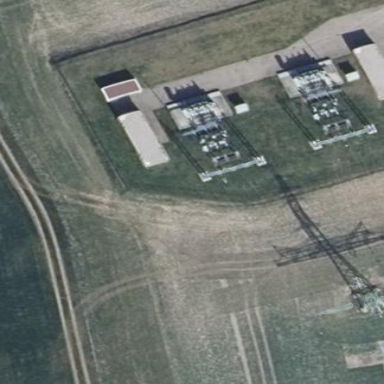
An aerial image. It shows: Distribution level power substation enclosed by fence.